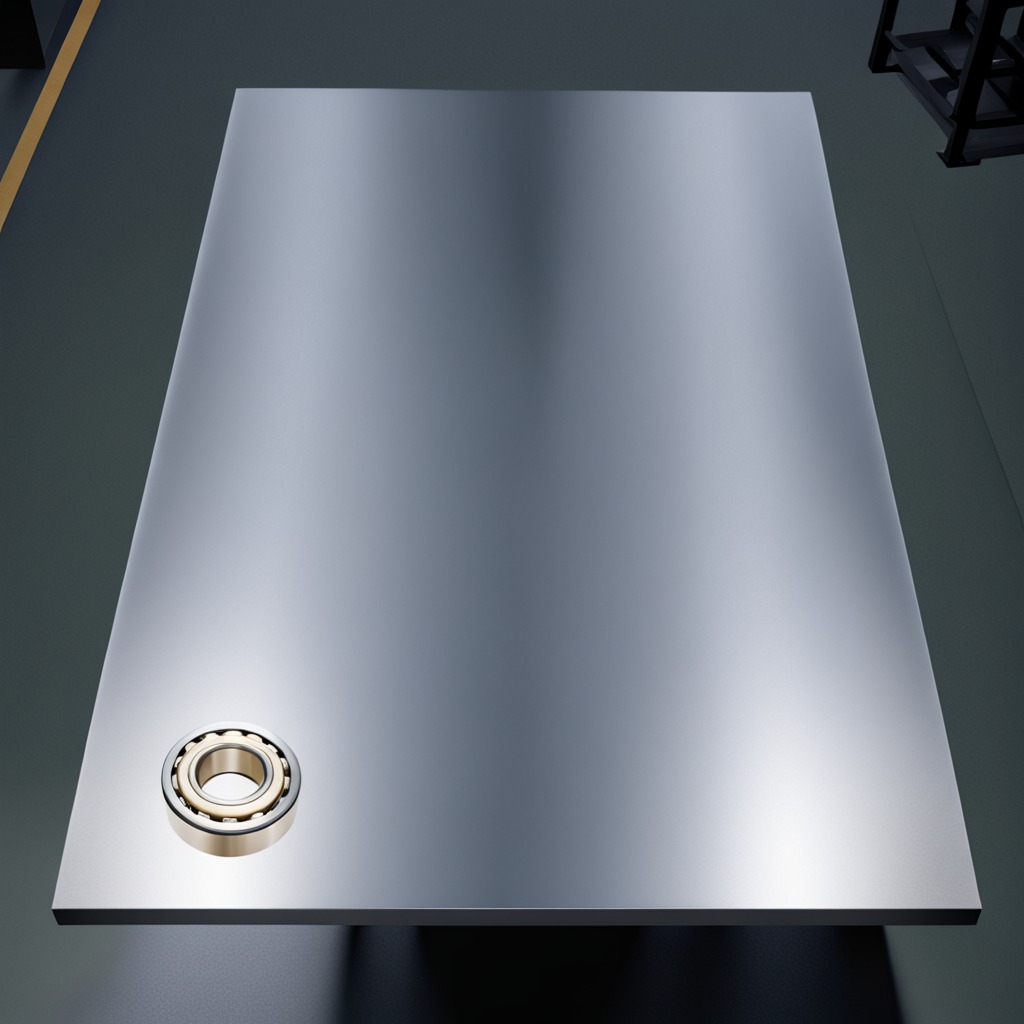
A metal ball bearing is lying on the tabletop.